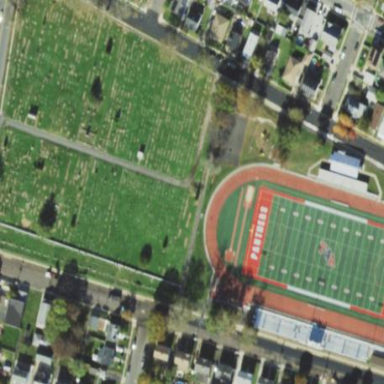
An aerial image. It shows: American football pitch for leisure and sport activities.